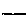
Label: line